Field crop: maize
Growth stage: 2
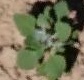
Species: chenopodium